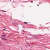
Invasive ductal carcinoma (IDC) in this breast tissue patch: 0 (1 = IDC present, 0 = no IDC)